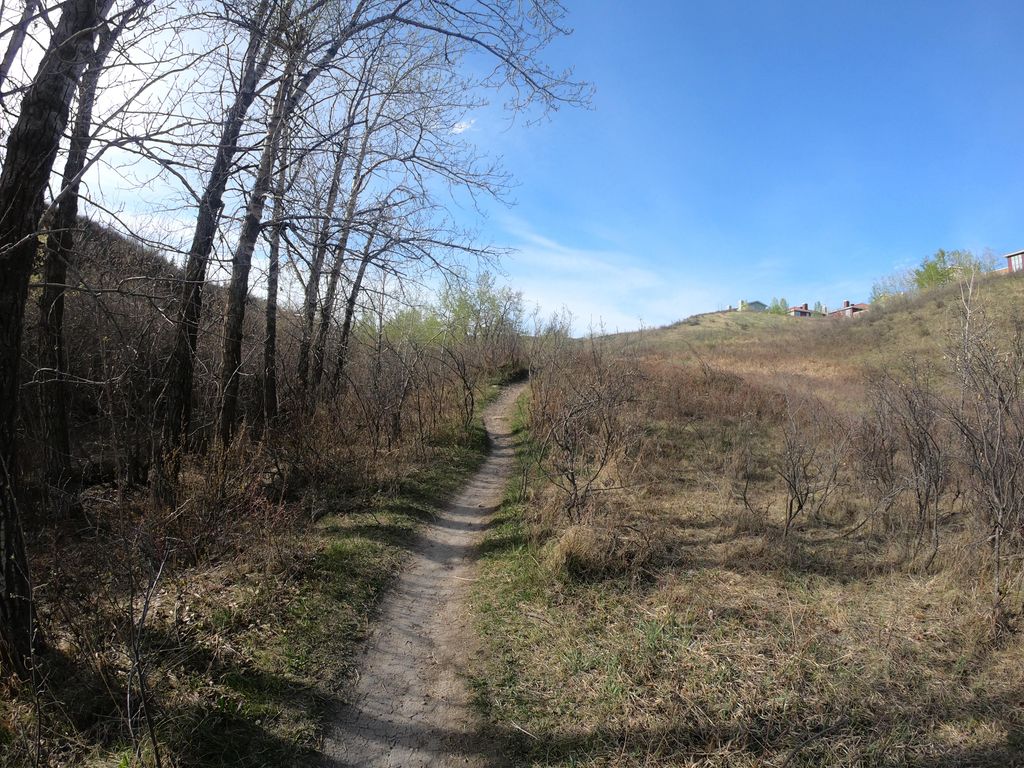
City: calgary